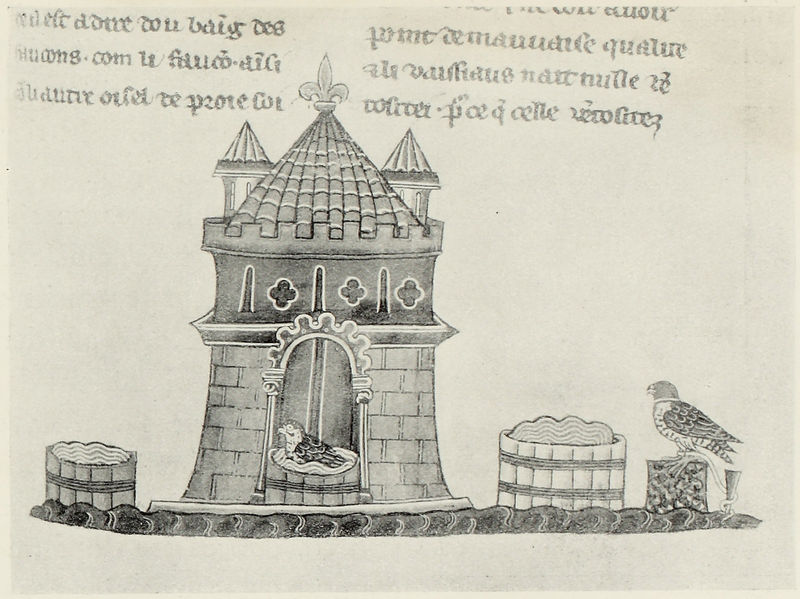
Titel: Manfredi-Bibel aus der Vatikanischen Bibliothek/ codice membranaceo / Manfredbibel
Institution: Rom, Vatikanische Bibliothek
Schlagwörter: adler, falke, vogel, wasser, weiß, fenster, dach, haus, schloss, alt, vögel, turm, turmspitze, schrift, bogen, mauer, spalten, tor, buch, burg, kreuz, text, buchstaben, fass, mittelalter, greifvogel, horst, nest, fässer, bottich, wasserbecken, schwar, handschrift, pfannen, buchillustration, buchmalerei, illumination, brüten, schiesscharte, badekübel, kleeblattfenster